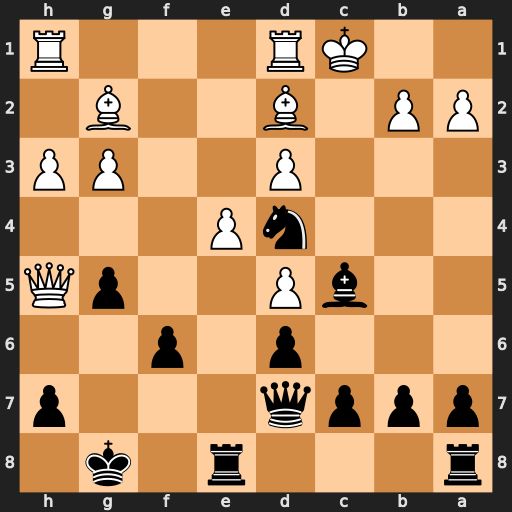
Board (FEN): r3r1k1/pppq3p/3p1p2/2bP2pQ/3nP3/3P2PP/PP1B2B1/2KR3R
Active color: b
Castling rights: -
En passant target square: -
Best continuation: Qa4 Kb1 Qc2+